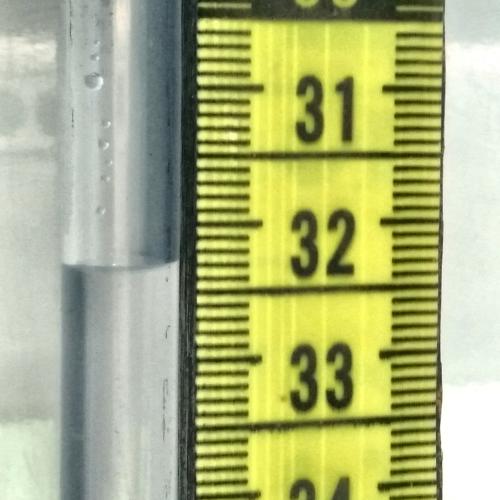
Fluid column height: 32.3 cm